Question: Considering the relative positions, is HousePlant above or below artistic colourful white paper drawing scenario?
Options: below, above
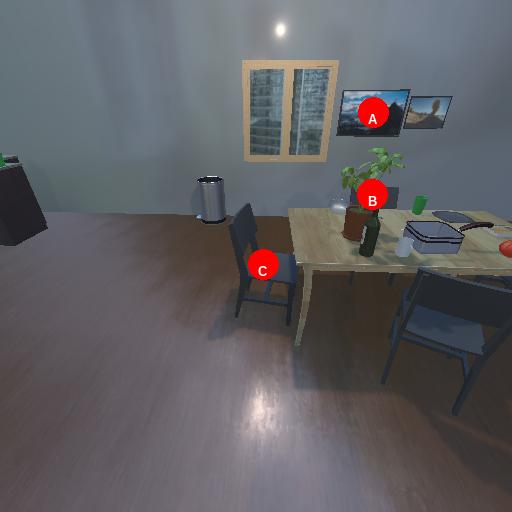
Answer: below